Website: apple
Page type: billing-address
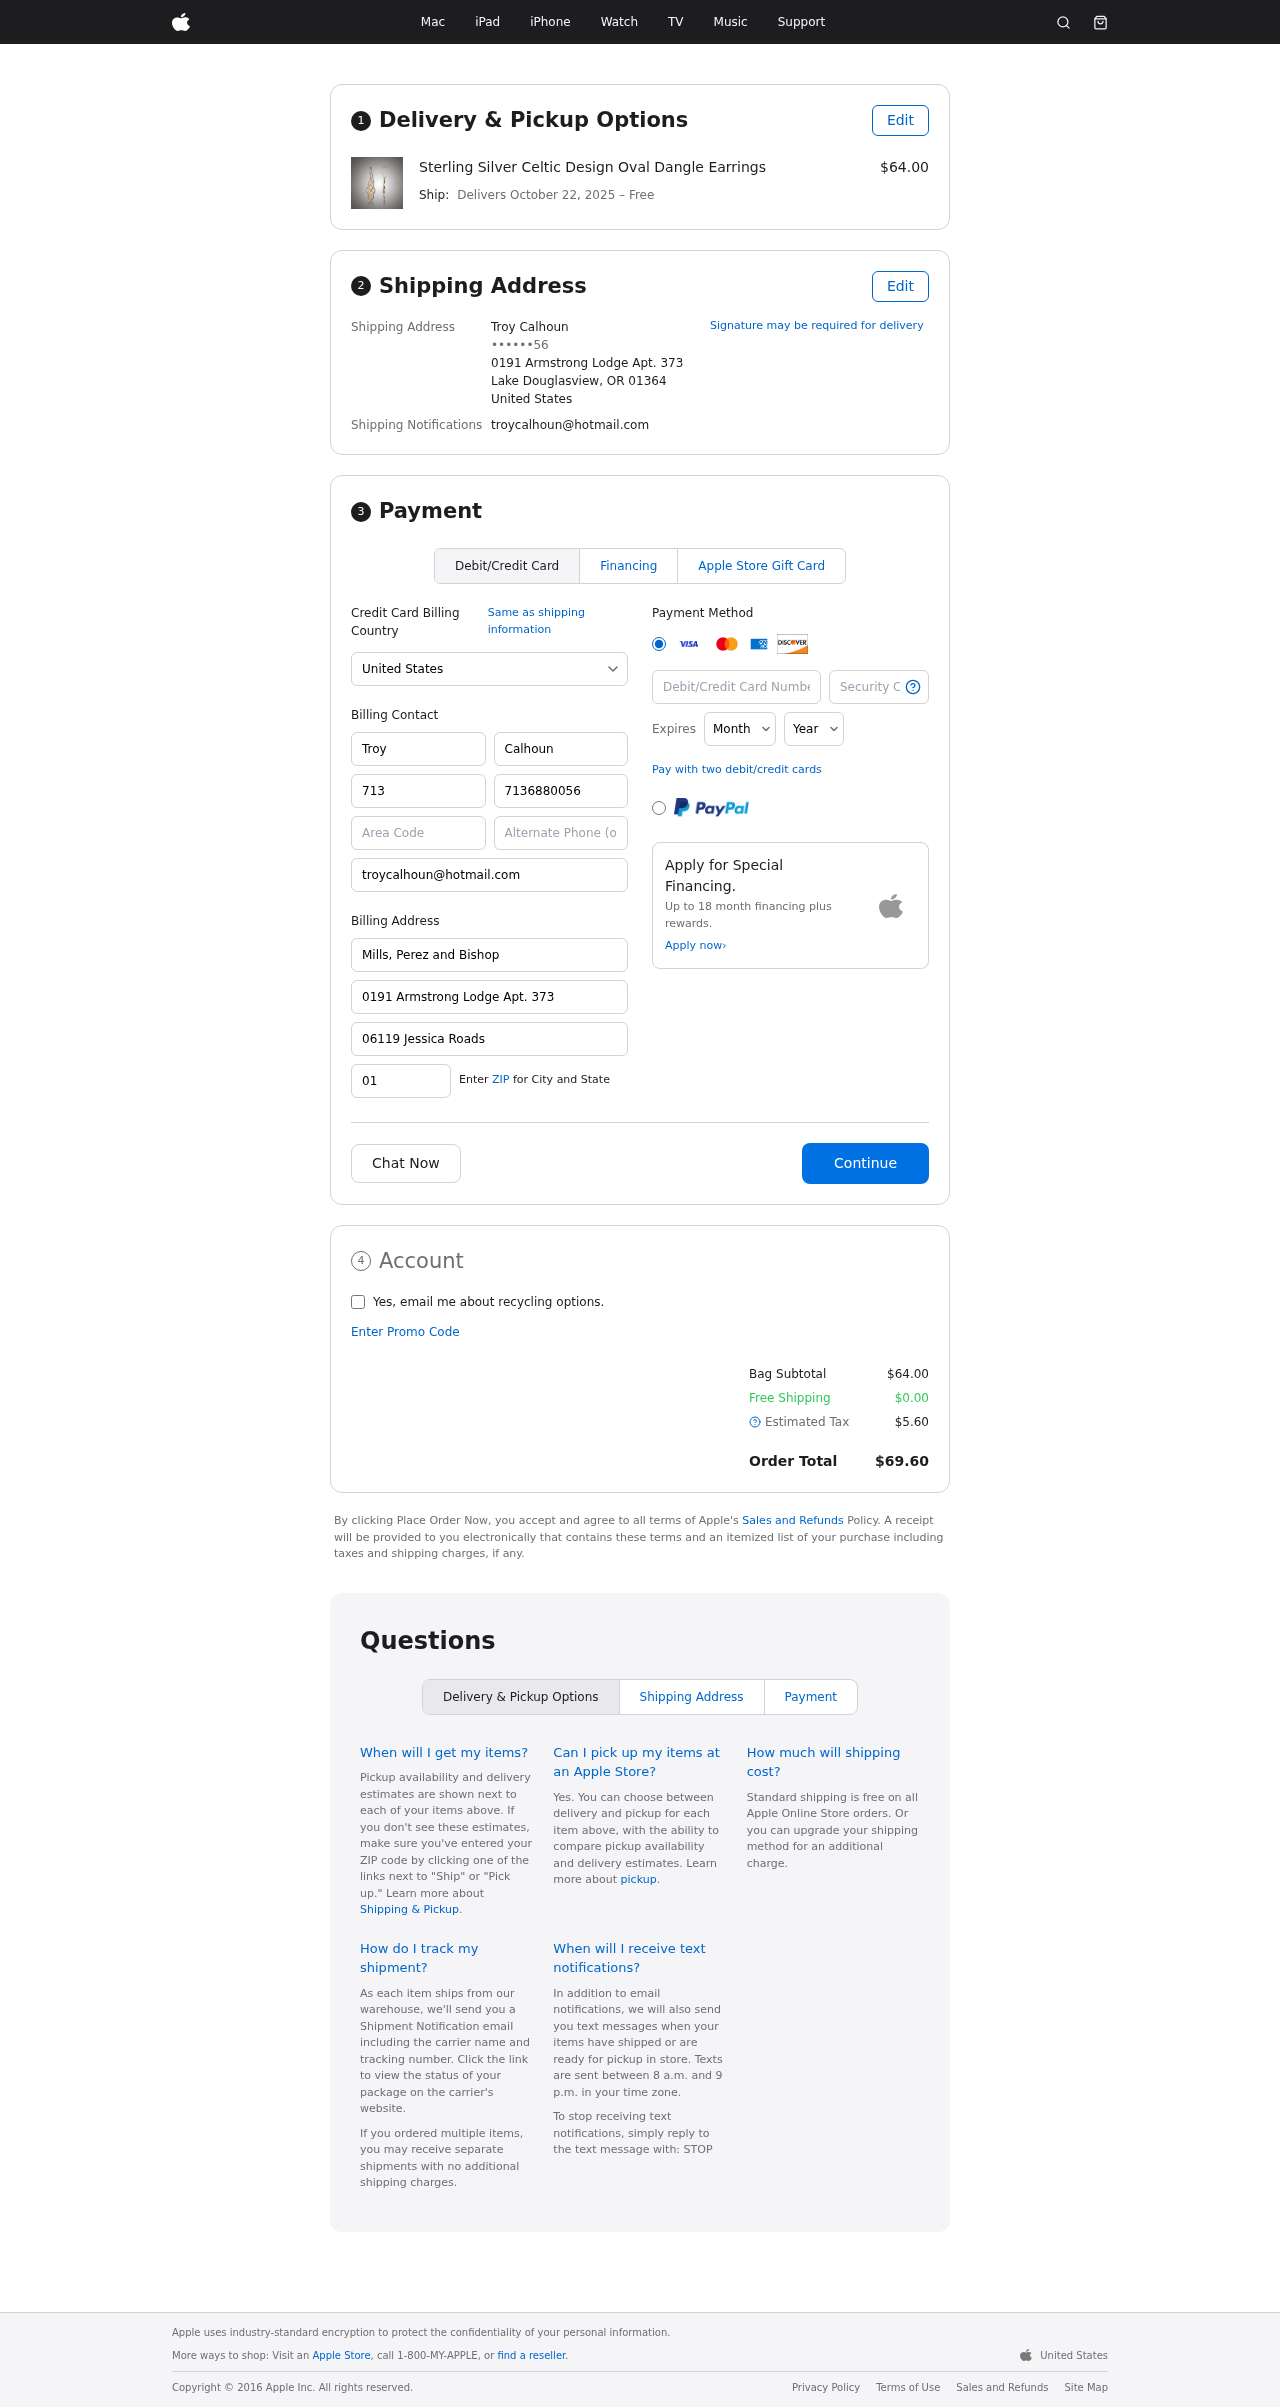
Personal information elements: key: PII_CARD_CVV
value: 1338
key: PII_CARD_EXPIRY_MONTH
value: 07
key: PII_CARD_EXPIRY_YEAR
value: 26
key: PII_CARD_NUMBER
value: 3722 9498 2249 236
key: PII_CITY_STATE_ZIP
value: Lake Douglasview, OR 01364
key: PII_COUNTRY
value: United States
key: PII_EMAIL
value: troycalhoun@hotmail.com
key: PII_FULLNAME
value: Troy Calhoun
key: PII_STREET
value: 0191 Armstrong Lodge Apt. 373
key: PII_PHONE_LINE_NUMERIC
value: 56
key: PII_PHONE_SUFFIX_NUMERIC
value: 56
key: PII_BILLING_FIRSTNAME
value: Troy
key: PII_BILLING_LASTNAME
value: Calhoun
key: PII_BILLING_PHONE_AREA
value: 713
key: PII_BILLING_PHONE
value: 7136880056
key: PII_BILLING_EMAIL
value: troycalhoun@hotmail.com
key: PII_BILLING_COMPANY
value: Mills, Perez and Bishop
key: PII_BILLING_STREET
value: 0191 Armstrong Lodge Apt. 373
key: PII_BILLING_STREET2
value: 06119 Jessica Roads
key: PII_BILLING_POSTCODE
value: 01364
Product elements: key: PRODUCT1_NAME
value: Sterling Silver Celtic Design Oval Dangle Earrings
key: PRODUCT1_PRICE
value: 64
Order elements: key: ORDER_DELIVERY_DATE
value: October 22, 2025
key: ORDER_SUBTOTAL
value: $64.00
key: ORDER_SHIPPING_COST
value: $0.00
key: ORDER_TAX
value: $5.60
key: ORDER_TOTAL
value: $69.60